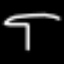
Label: mushroom